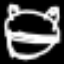
Label: frog